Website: crate-barrel
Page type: payment
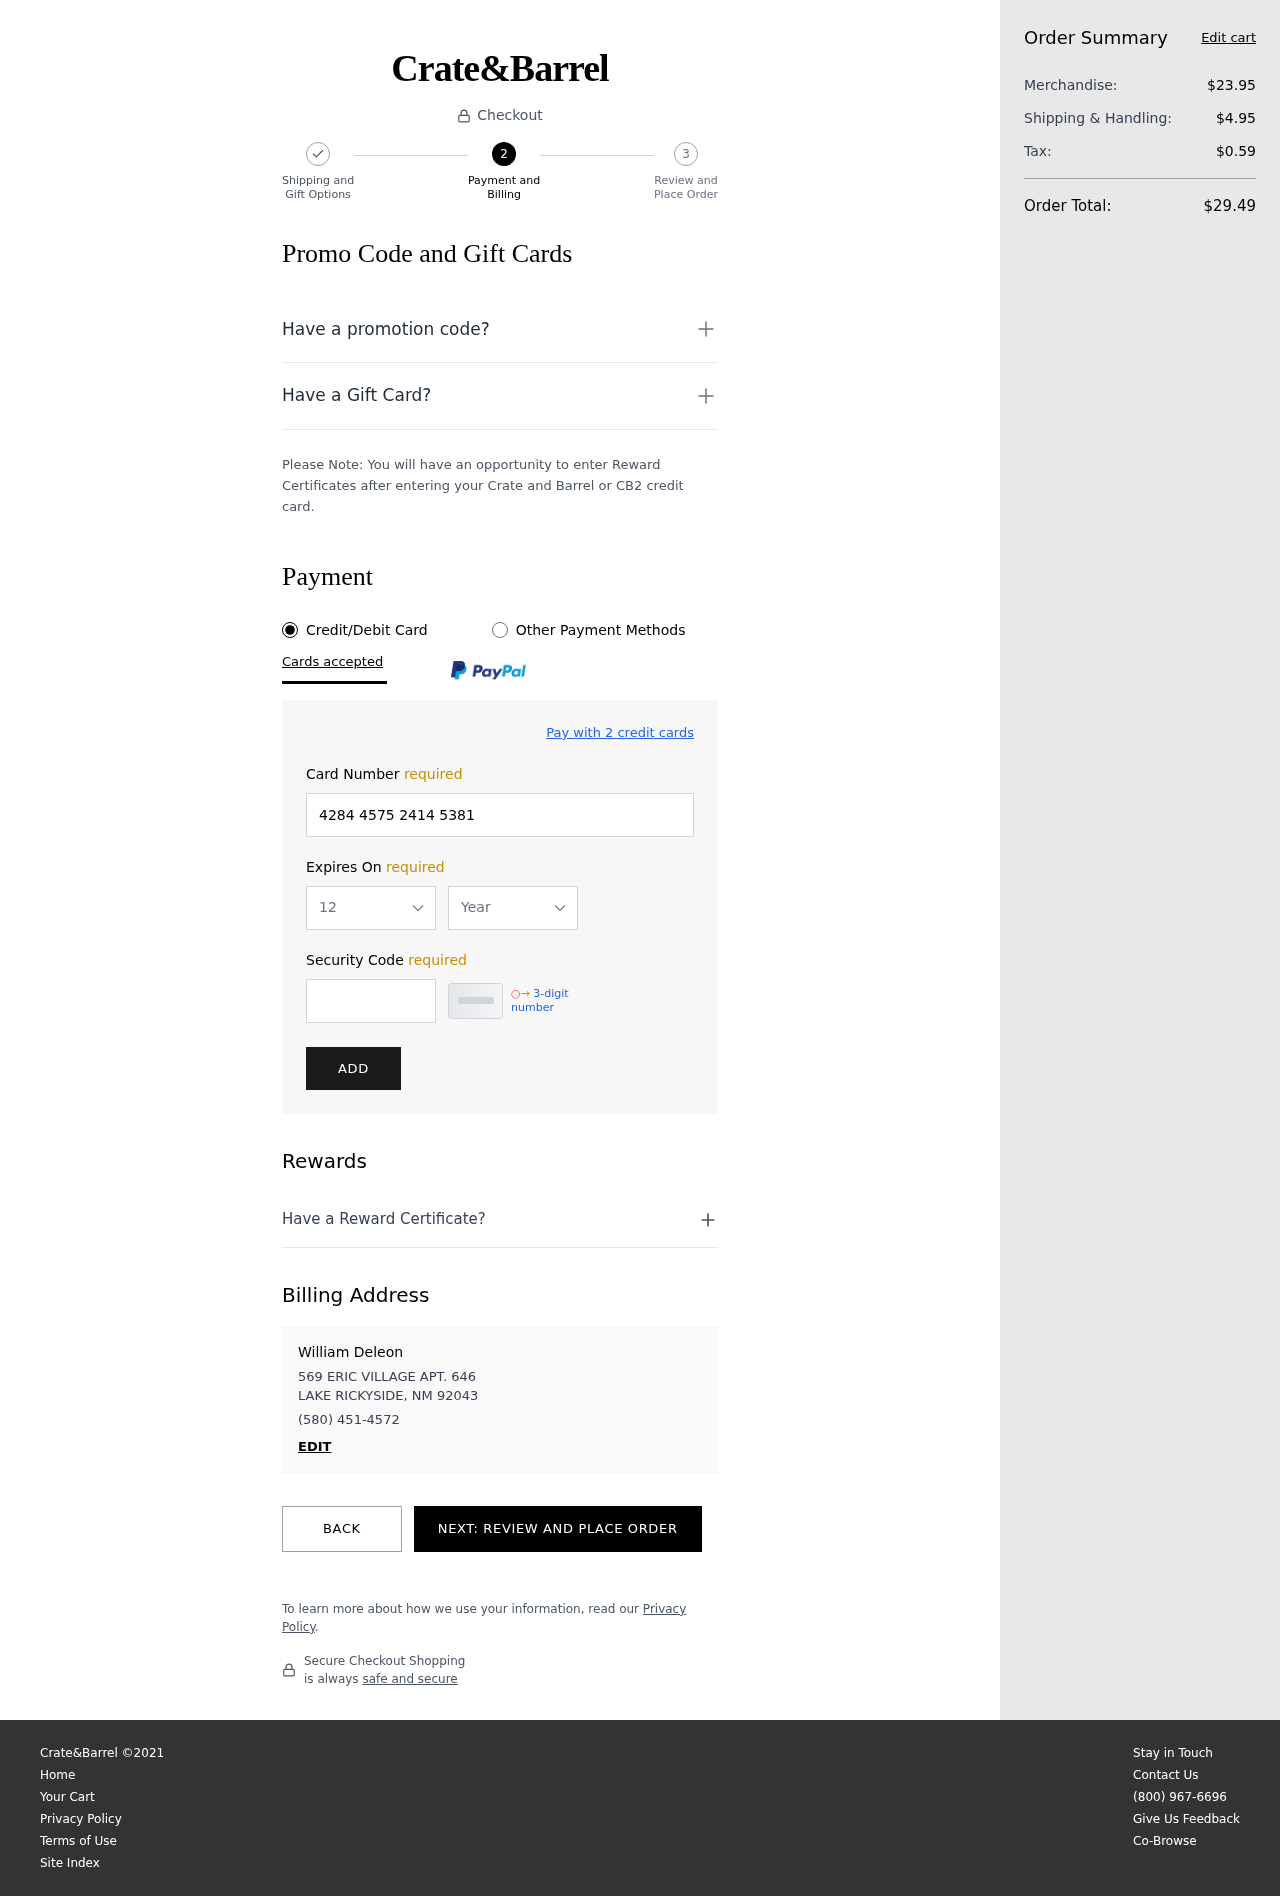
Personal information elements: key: PII_CARD_EXPIRY_MONTH
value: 12
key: PII_CARD_EXPIRY_YEAR
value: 30
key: PII_CITY_STATE_ZIP
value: LAKE RICKYSIDE, NM 92043
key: PII_FULLNAME
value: William Deleon
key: PII_PHONE
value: (580) 451-4572
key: PII_STREET
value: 569 ERIC VILLAGE APT. 646
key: PII_CARD_NUMBER
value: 4284 4575 2414 5381
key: PII_CARD_CVV
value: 176
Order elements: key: ORDER_SUBTOTAL
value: $23.95
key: ORDER_SHIPPING_COST
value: $4.95
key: ORDER_TAX
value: $0.59
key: ORDER_TOTAL
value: $29.49